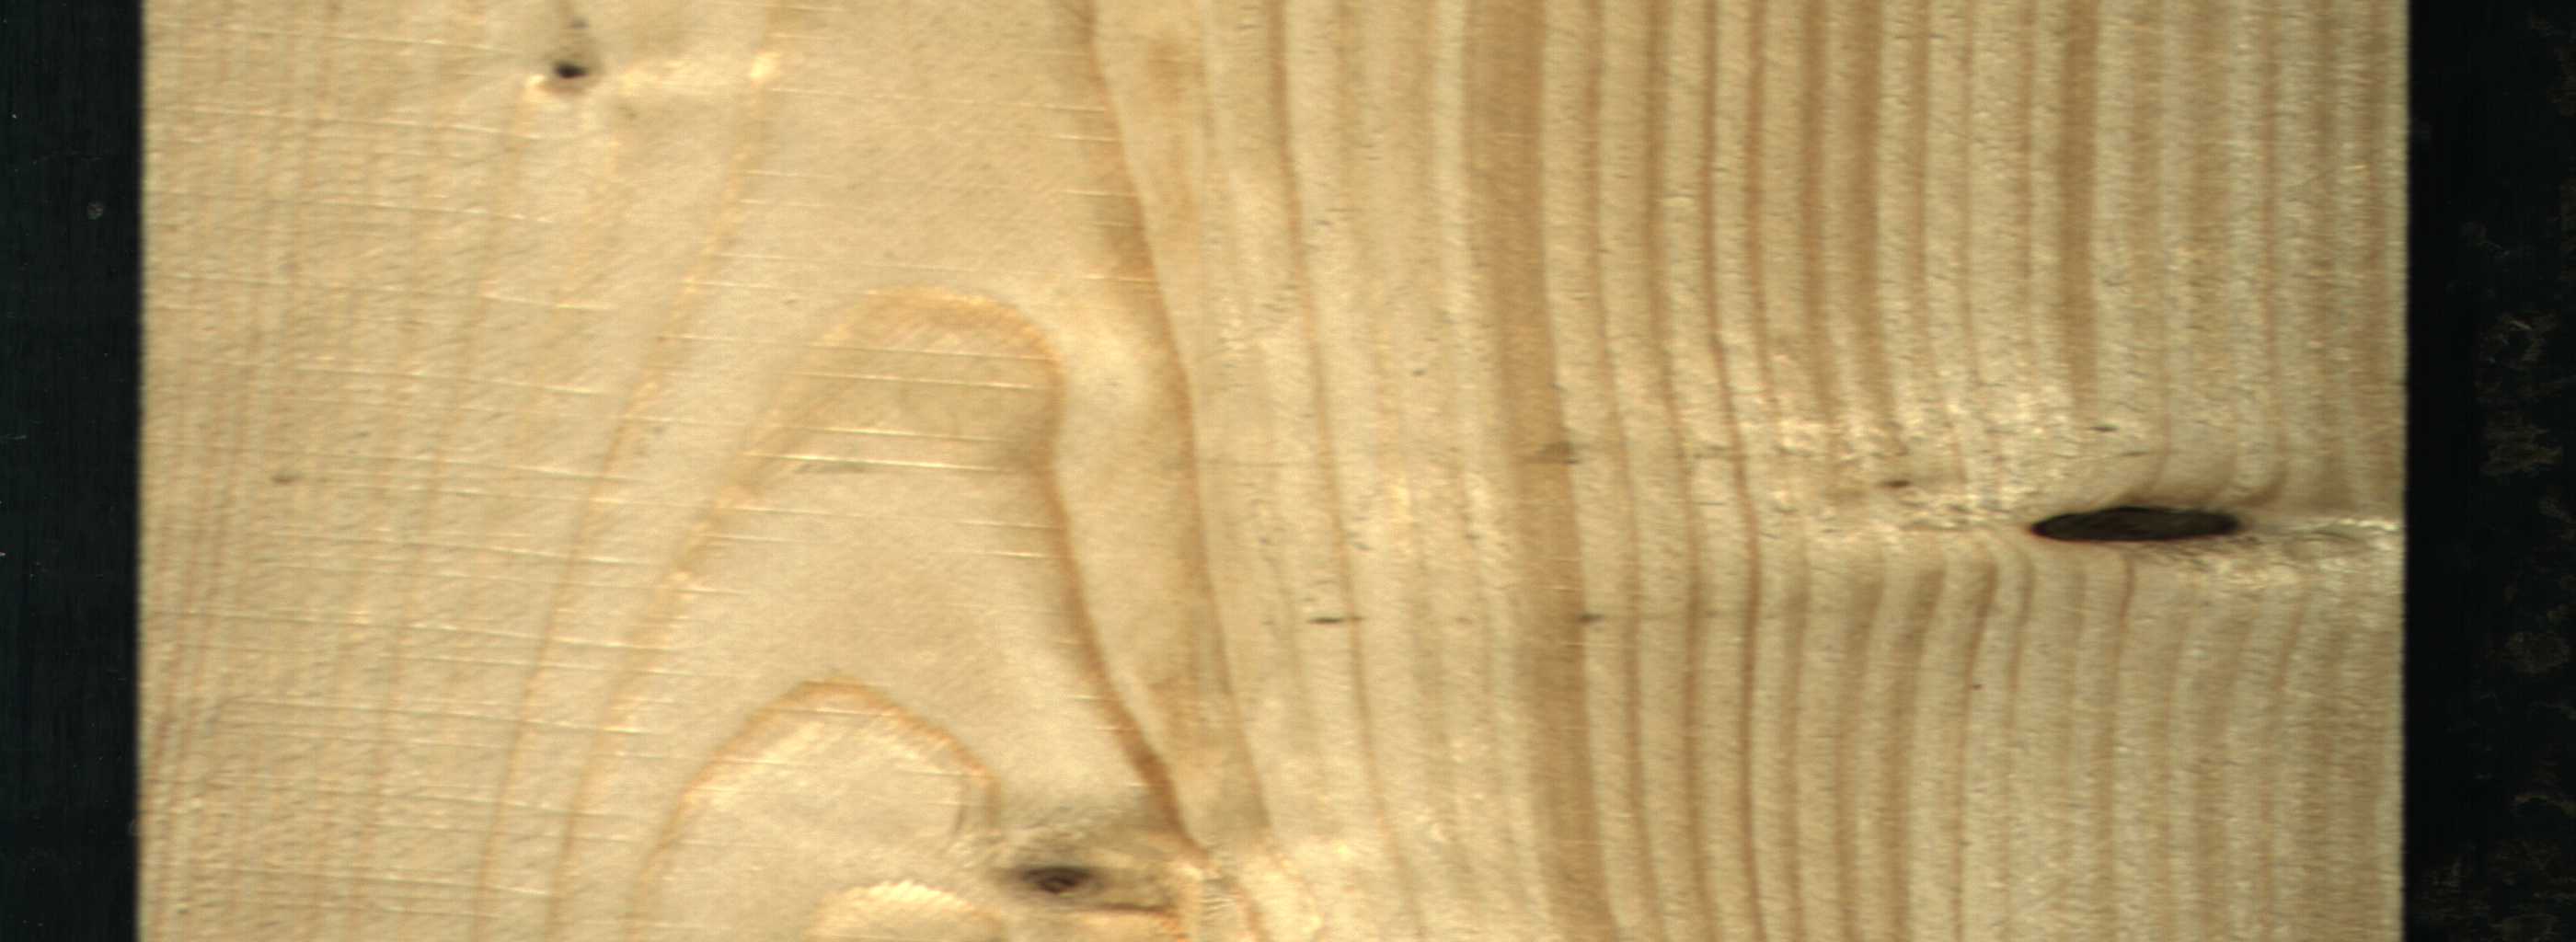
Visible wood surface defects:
Dead_Knot
Dead_Knot
Live_Knot